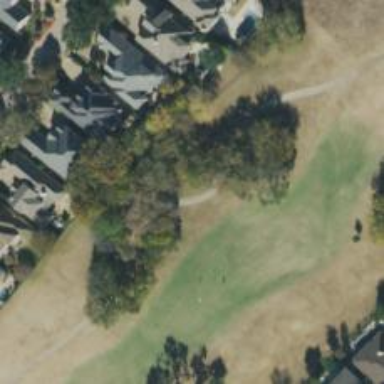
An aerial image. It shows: Path for both road and golf.